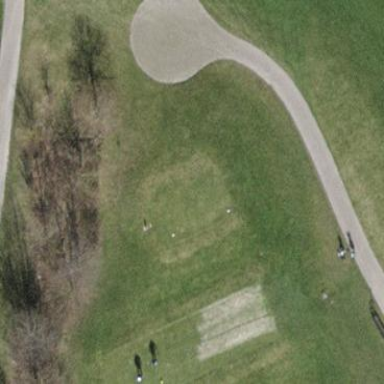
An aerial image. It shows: Golf tee on grassy land.